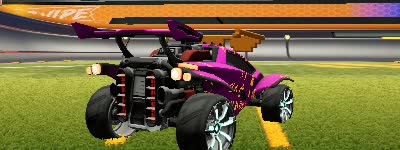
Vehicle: octane